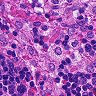
Metastatic tissue present: no